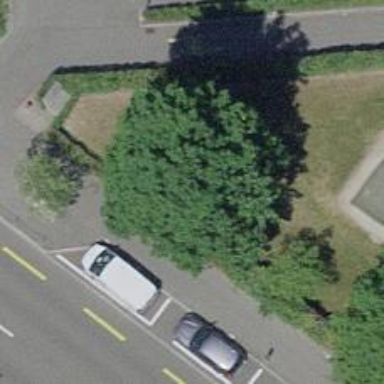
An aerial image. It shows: Urban tree adds touch of nature to the surroundings.